Field crop: maize
Growth stage: 2
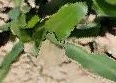
Species: maize